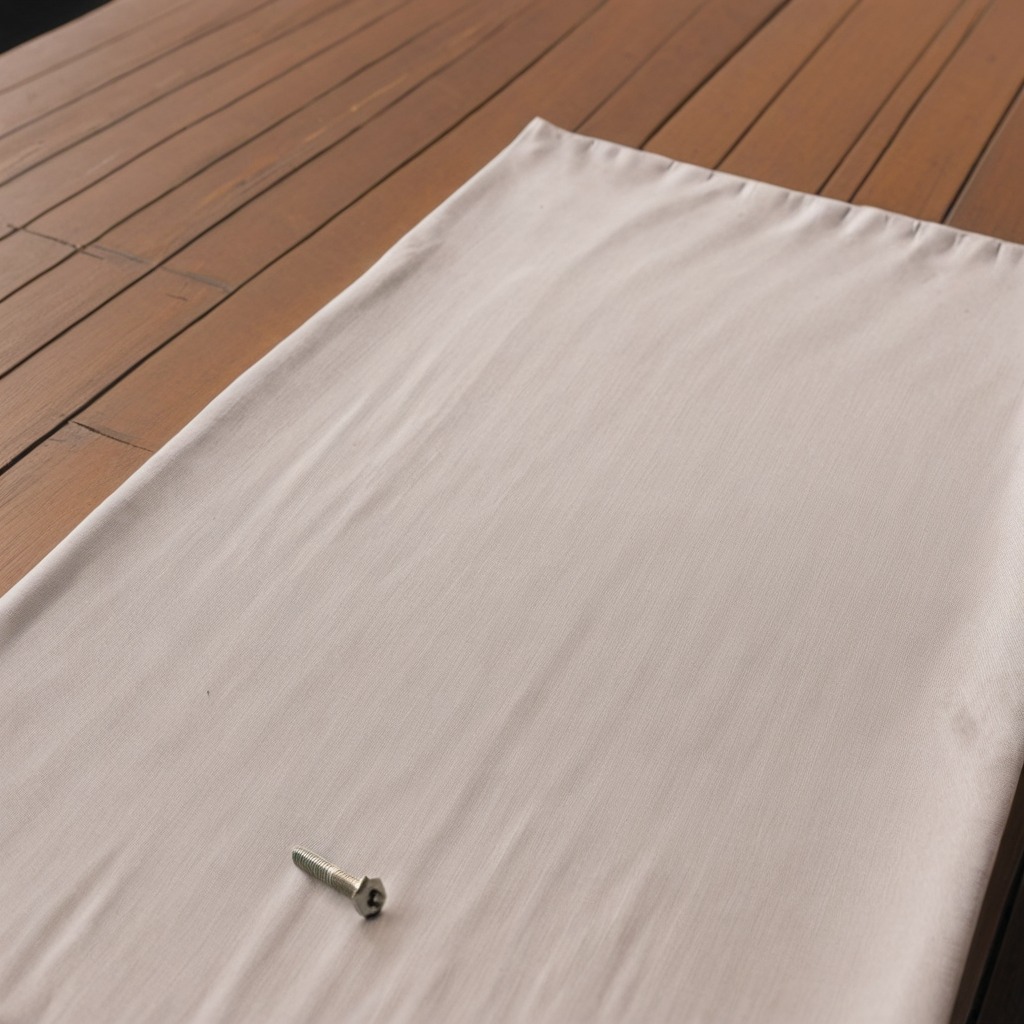
A metal screw lying on the wooden table in an outdoor workshop during daytime bright natural light soft shadows worn but beneath the cloth